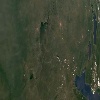
Label: land